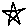
Label: star